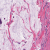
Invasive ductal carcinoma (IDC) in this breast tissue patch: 1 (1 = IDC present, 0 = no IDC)